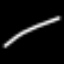
Label: line